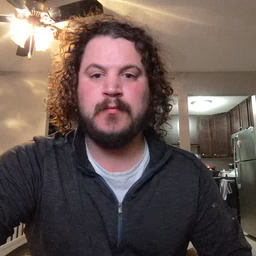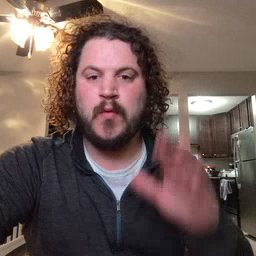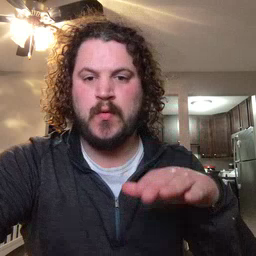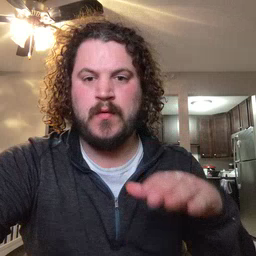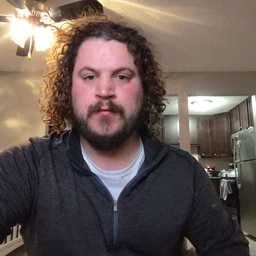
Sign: on